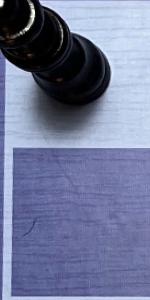
Label: Empty